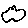
Label: cloud